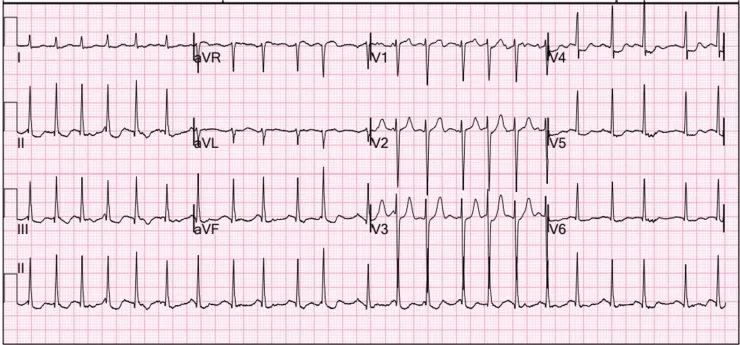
Atrial fibrillation with a rapid ventricular response occurring on treatment day 8.
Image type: electrography (ekg)